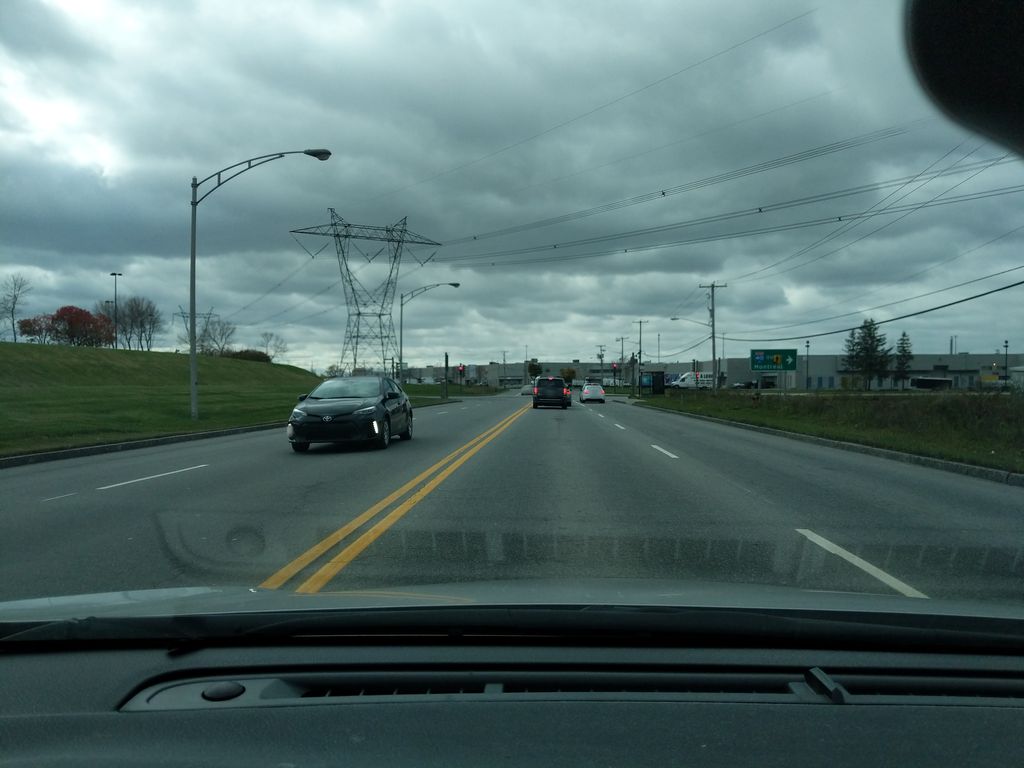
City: quebec_city